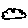
Label: cloud